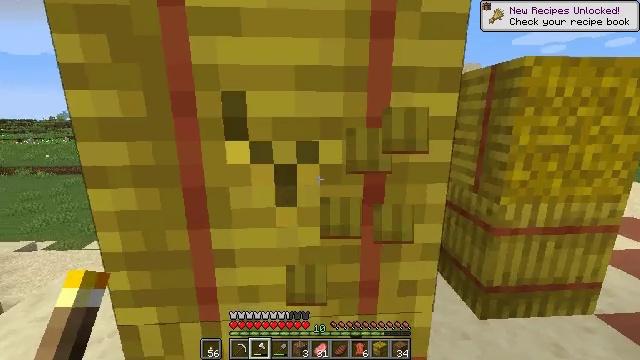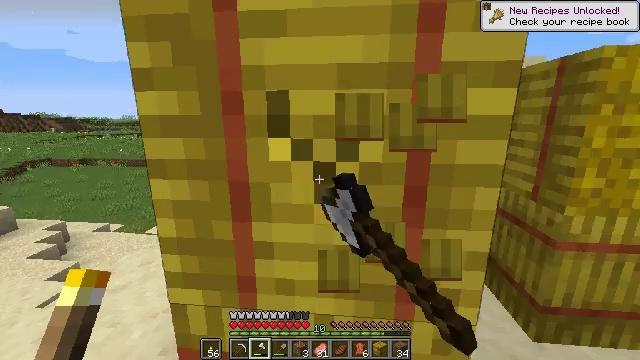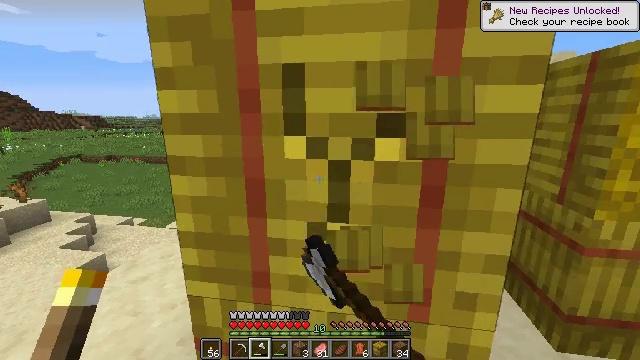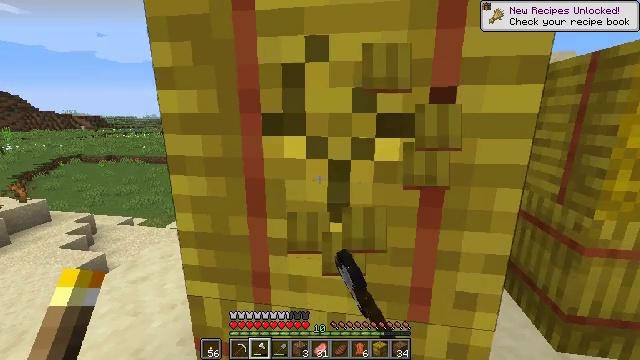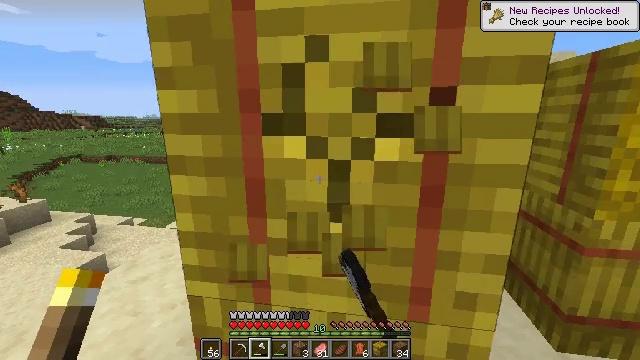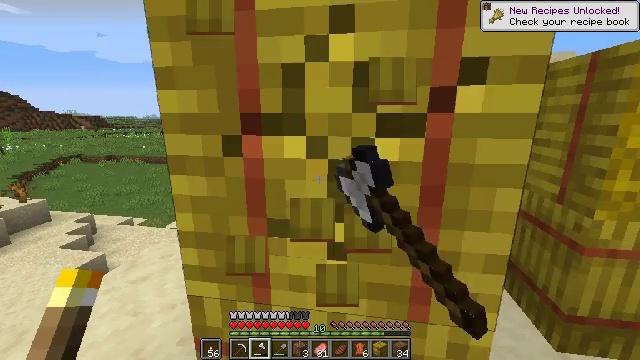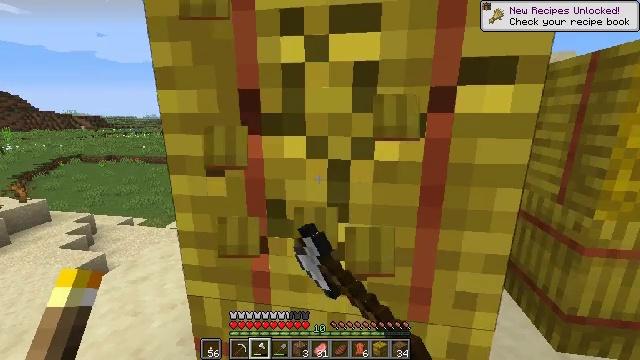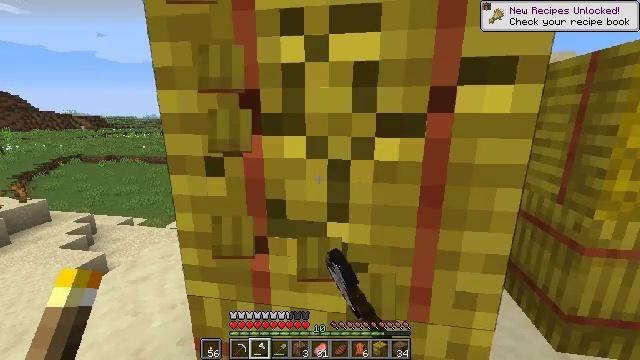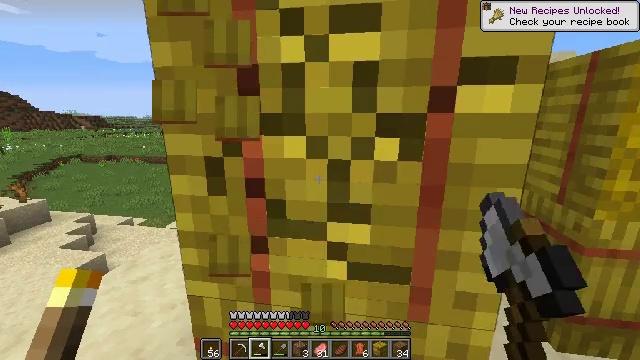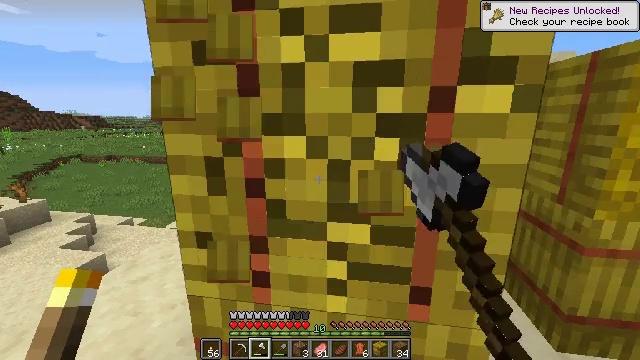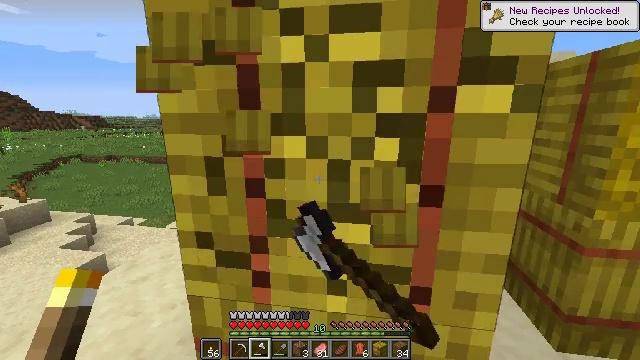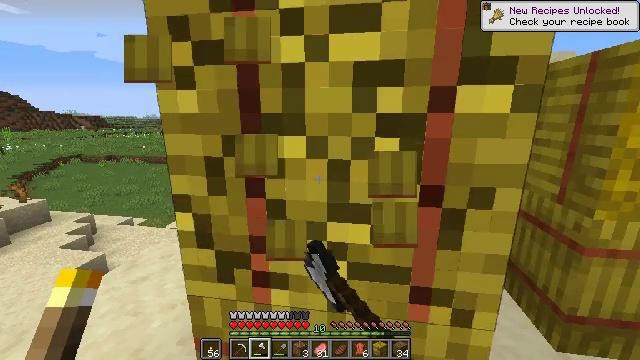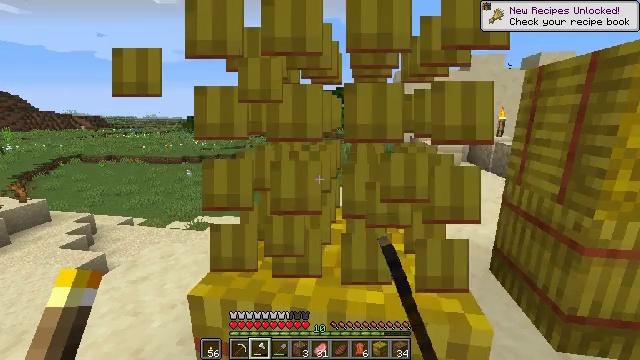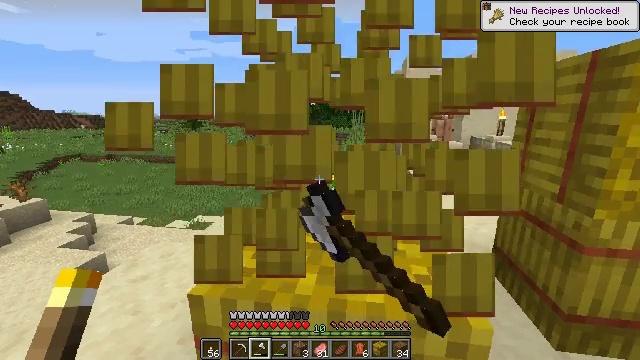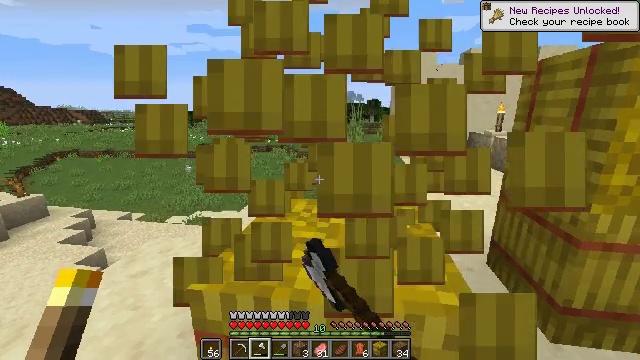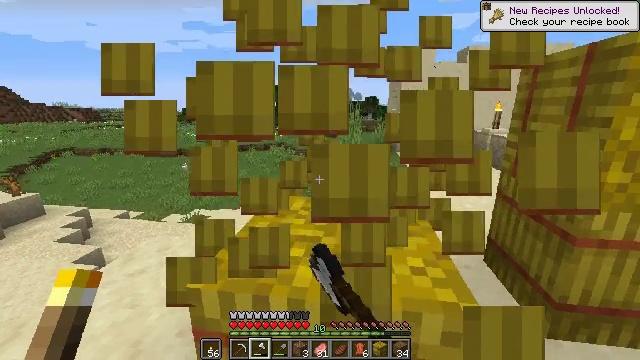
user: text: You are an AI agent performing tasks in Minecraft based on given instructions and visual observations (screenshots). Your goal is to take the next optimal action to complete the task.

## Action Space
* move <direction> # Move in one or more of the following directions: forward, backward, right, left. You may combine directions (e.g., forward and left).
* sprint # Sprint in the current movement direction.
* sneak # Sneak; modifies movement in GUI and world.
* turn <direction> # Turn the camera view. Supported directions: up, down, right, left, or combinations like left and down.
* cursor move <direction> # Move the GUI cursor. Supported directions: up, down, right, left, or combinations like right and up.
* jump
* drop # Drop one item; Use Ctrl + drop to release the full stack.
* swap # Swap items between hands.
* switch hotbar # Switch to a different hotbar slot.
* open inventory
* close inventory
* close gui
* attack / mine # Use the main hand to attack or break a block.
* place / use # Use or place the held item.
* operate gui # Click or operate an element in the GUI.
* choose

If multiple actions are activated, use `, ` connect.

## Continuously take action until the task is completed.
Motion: motion action
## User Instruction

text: Harvest hay blocks from the village.
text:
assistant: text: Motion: turn left, attack / mine
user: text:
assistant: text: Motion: turn left, attack / mine
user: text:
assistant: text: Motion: attack / mine
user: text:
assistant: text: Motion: attack / mine
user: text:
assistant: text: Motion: attack / mine
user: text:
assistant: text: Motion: attack / mine
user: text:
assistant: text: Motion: attack / mine
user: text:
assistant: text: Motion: attack / mine
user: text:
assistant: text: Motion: attack / mine
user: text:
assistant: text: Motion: attack / mine
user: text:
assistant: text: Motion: attack / mine
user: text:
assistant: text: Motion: attack / mine
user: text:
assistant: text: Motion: attack / mine
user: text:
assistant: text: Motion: turn down, attack / mine
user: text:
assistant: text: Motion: attack / mine
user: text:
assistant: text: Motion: turn down, attack / mine
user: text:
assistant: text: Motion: turn down, attack / mine
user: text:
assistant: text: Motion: turn left and down, attack / mine
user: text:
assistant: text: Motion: turn down, attack / mine
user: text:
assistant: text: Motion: attack / mine
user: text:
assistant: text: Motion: attack / mine
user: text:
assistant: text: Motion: attack / mine
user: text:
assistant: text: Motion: attack / mine
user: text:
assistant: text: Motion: attack / mine
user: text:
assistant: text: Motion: attack / mine
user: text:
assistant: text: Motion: attack / mine
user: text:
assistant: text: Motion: attack / mine
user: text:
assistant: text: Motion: attack / mine
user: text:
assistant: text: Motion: attack / mine
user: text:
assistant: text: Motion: attack / mine